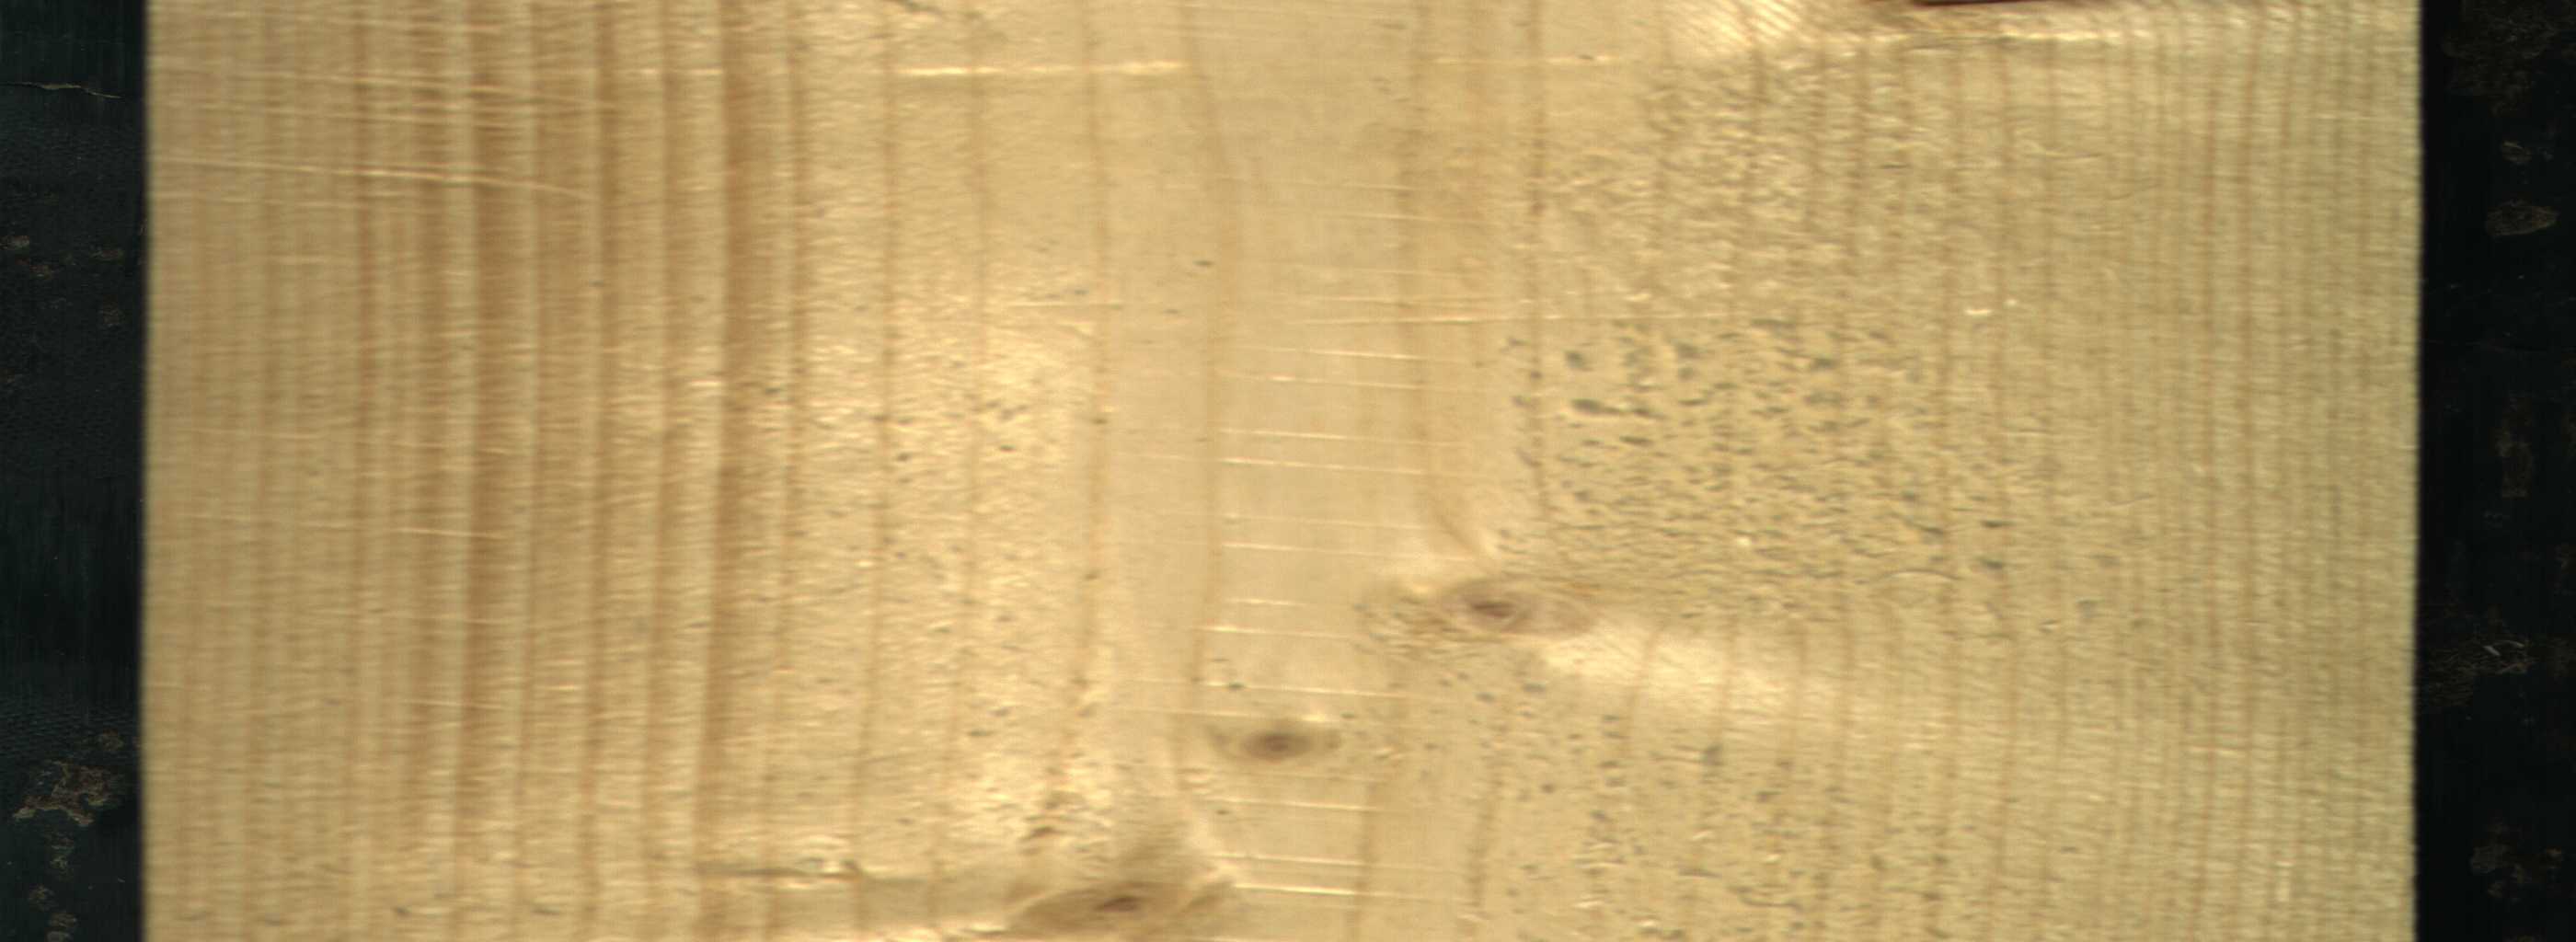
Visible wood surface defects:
Live_Knot
Live_Knot
Live_Knot